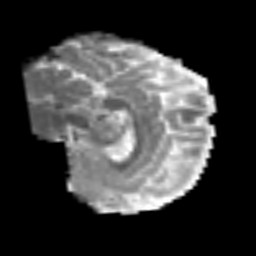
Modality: MD
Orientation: sagittal
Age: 49
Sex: male
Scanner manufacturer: siemens
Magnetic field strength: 3 T
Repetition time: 6.1 s
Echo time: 0.101 s